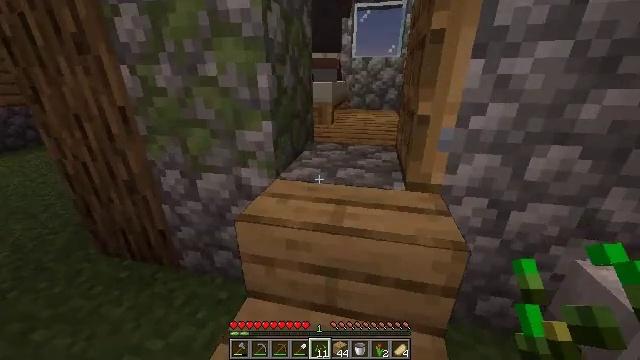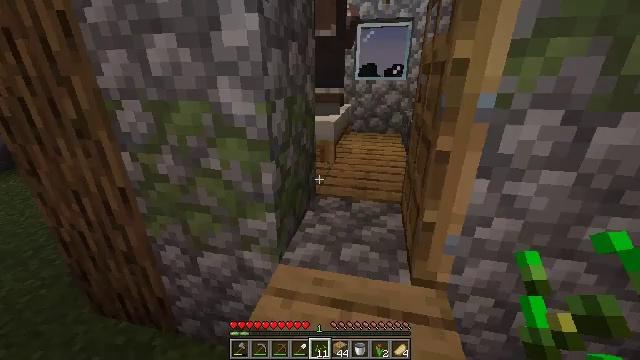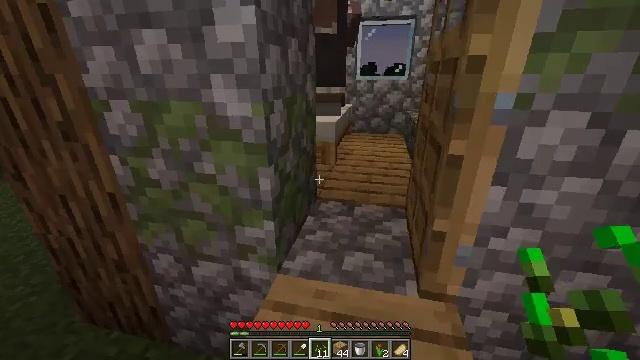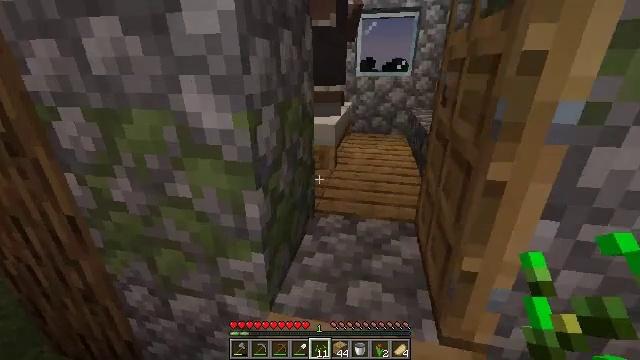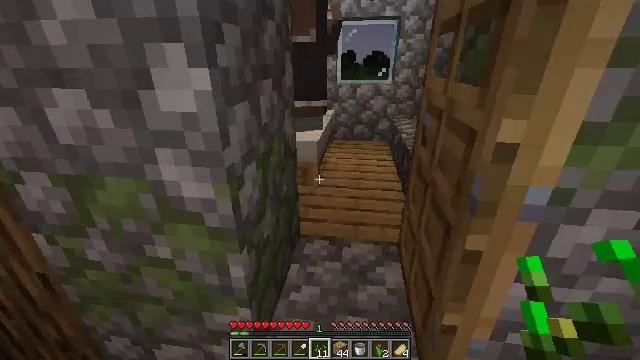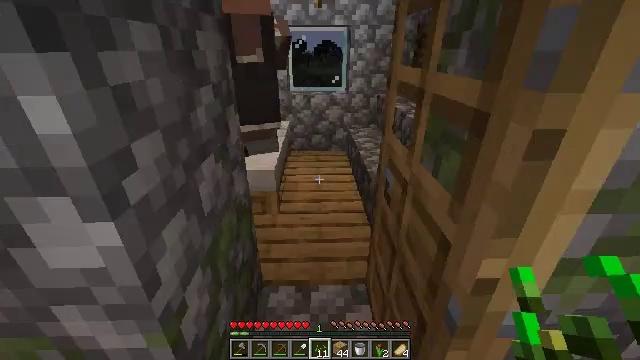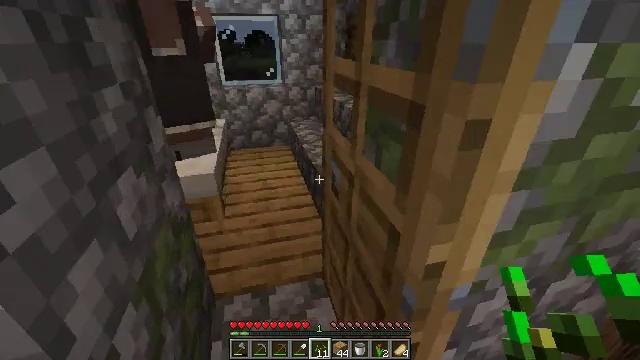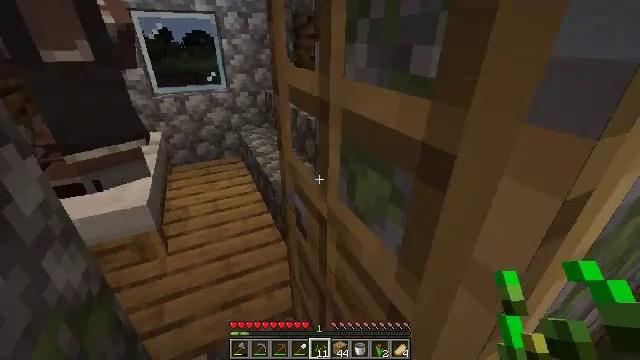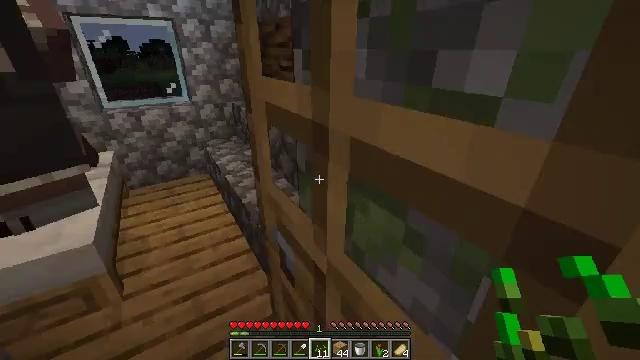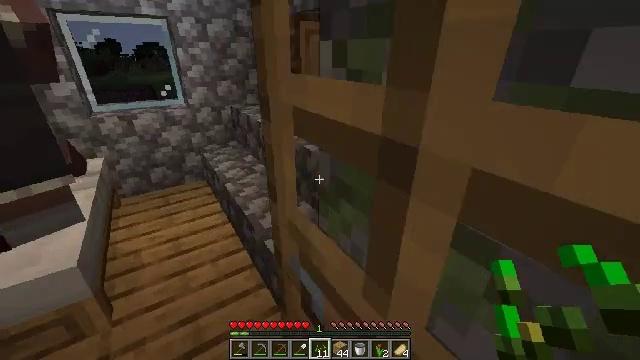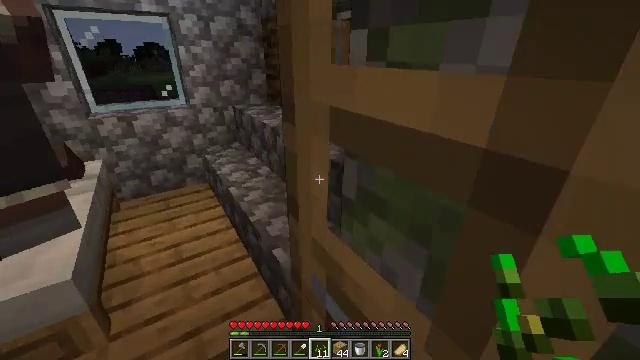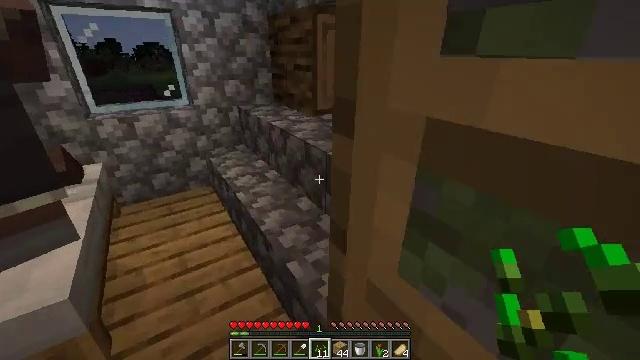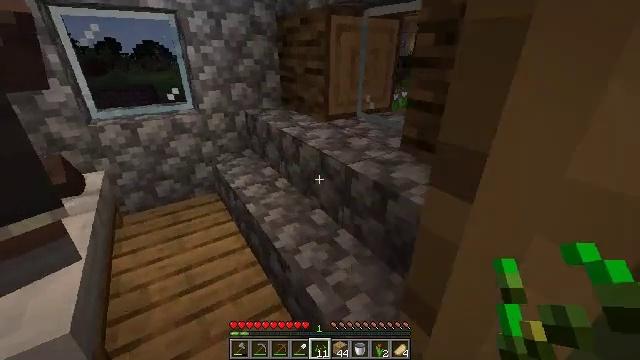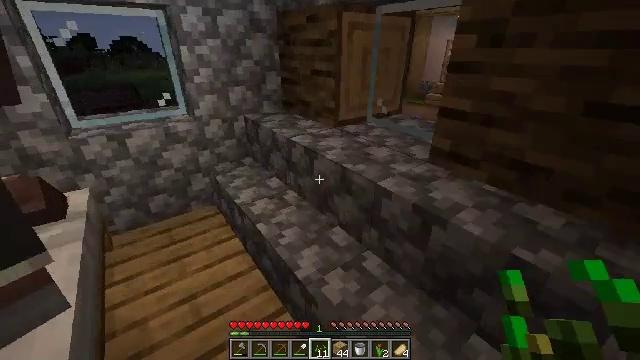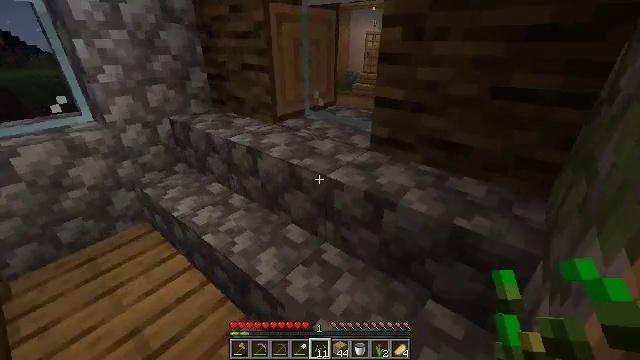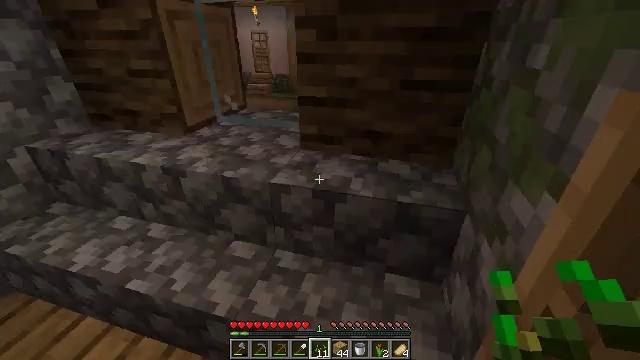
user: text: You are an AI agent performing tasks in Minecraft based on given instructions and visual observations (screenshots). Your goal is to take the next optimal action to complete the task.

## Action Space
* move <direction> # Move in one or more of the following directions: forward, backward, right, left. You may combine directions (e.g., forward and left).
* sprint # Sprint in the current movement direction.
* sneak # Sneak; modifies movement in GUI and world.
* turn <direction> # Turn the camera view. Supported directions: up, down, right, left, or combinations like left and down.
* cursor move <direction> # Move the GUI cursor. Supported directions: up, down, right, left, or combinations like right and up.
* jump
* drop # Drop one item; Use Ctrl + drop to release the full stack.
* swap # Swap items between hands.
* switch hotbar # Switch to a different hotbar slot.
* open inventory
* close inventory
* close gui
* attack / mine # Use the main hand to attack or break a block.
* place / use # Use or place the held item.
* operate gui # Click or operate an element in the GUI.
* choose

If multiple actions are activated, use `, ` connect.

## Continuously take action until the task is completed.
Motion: motion action
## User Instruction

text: Attack the oak stairs to recycle them.
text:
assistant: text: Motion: move forward
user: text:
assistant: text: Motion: move forward
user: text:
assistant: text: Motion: move forward
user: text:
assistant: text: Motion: move forward, turn right and down
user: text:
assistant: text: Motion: move forward, turn right and down
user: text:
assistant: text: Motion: move forward, turn right and down
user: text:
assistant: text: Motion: move forward, turn right
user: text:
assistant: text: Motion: move forward, turn right and up
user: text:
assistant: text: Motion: move forward, turn right
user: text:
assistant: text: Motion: move forward
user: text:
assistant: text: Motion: move forward and move left
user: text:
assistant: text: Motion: move forward and move left
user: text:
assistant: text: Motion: move forward and move left, turn right
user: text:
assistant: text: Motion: move left, turn right and down
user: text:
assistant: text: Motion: move left, turn right
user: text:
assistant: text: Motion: move left, turn right
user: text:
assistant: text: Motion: move left, turn right
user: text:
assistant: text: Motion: move left, turn right and up
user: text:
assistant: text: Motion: move left
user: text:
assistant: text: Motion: move back and move left
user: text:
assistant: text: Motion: move back and move left
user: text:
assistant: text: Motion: move back and move left, turn right
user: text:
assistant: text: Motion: move back and move left, turn right
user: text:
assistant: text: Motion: move back, turn right
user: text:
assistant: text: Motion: move back, turn right
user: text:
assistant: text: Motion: move back
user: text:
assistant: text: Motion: move back
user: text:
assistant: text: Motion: move back, turn right
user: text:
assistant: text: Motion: move back, turn right
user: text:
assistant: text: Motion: move back